Field crop: tomato
Growth stage: 1
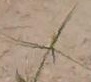
Species: cyperus